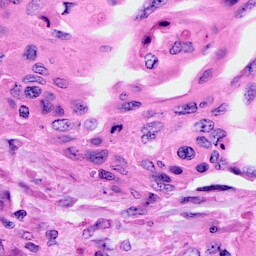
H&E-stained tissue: Cervix